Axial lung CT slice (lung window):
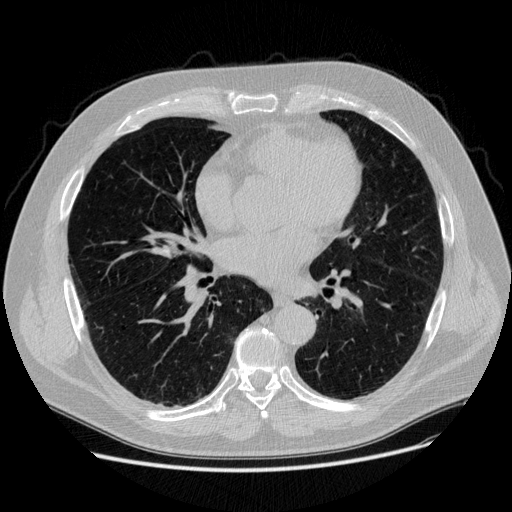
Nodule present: no